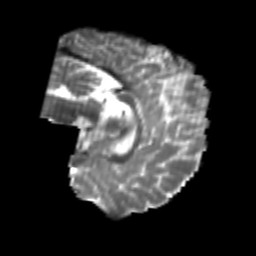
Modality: T2w
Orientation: sagittal
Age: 20
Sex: male
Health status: healthy
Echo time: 0.074 s